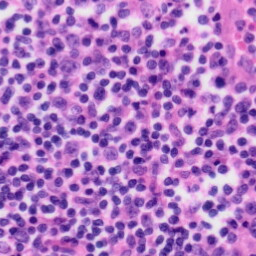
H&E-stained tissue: Tonsil